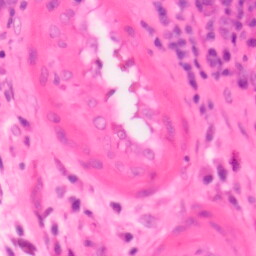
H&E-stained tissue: Colon